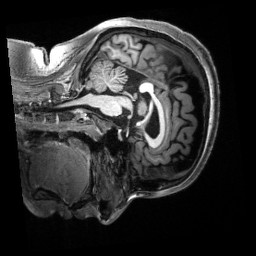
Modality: T1w
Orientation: sagittal
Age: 21
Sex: female
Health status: healthy
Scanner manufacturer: siemens
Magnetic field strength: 3 T
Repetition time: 2.5 s
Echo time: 0.00222 s